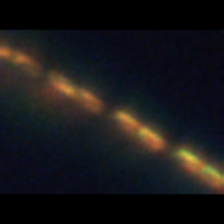
Taxon: Skeletonema
Group: Diatoms